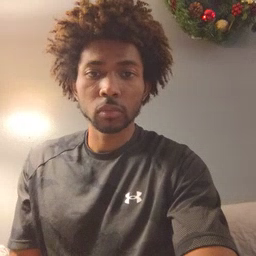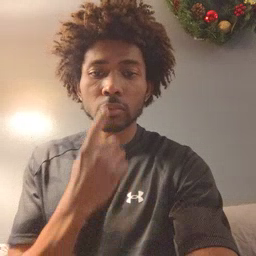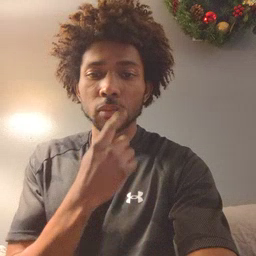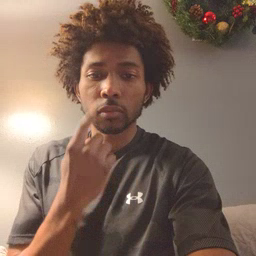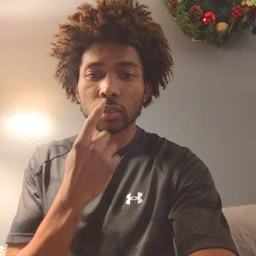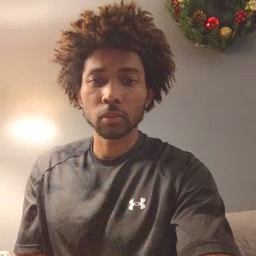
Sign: lips